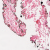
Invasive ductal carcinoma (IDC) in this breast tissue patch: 0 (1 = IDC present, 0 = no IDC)